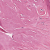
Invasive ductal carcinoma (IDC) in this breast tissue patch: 0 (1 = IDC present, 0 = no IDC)